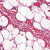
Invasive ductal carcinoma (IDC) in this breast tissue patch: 0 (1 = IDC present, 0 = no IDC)